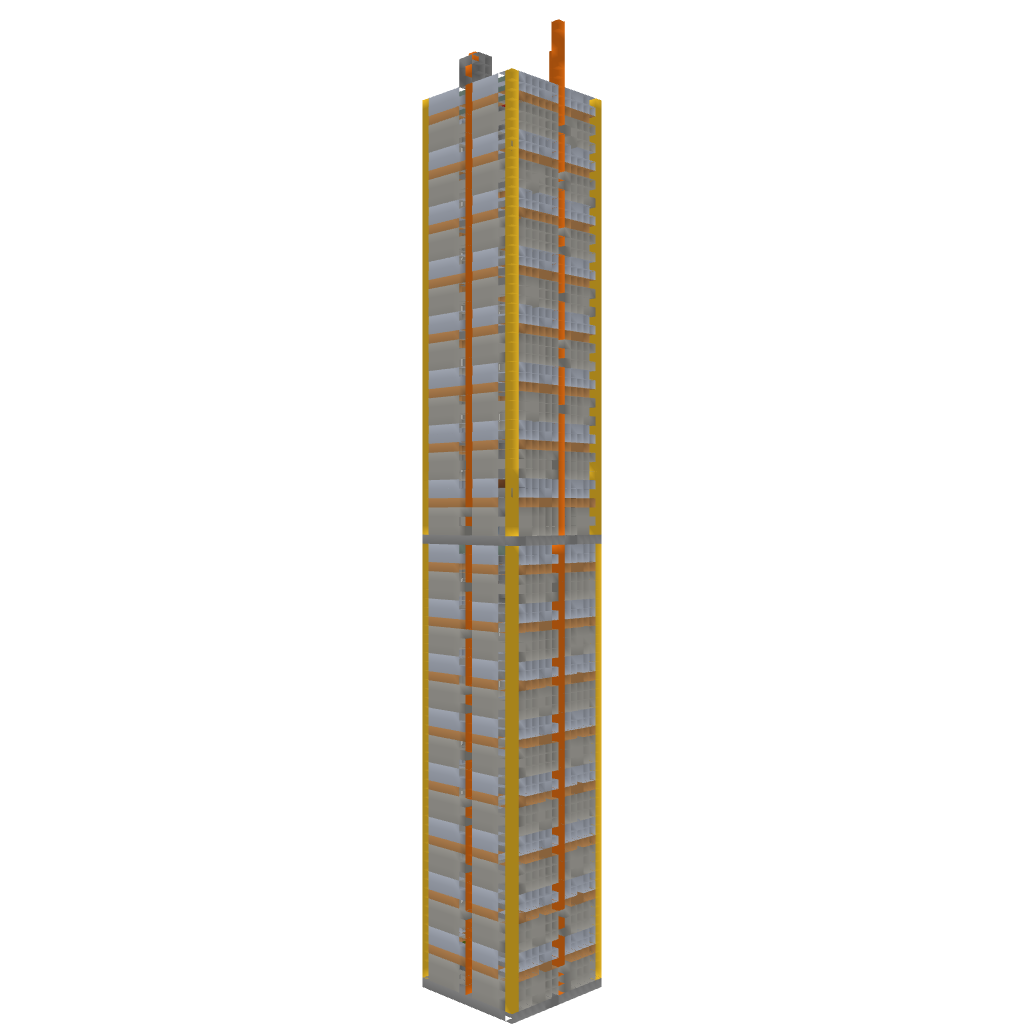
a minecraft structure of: city work office